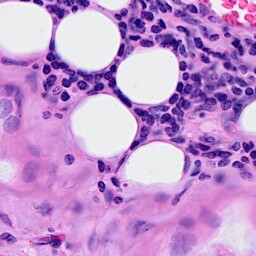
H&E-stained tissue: Breast